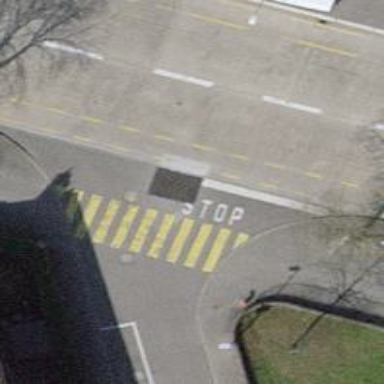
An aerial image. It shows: Footway with asphalt surface and marked zebra crossing.